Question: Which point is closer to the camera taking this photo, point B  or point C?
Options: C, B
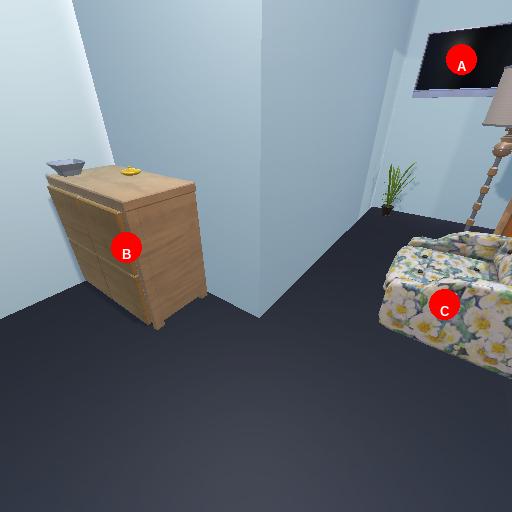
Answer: C